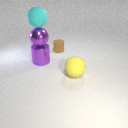
large yellow rubber sphere in front of large purple metal cylinder